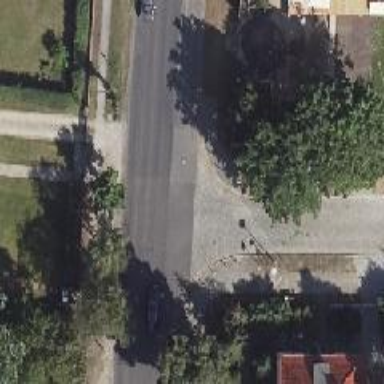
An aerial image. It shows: Residential road with sidewalk on the left side.